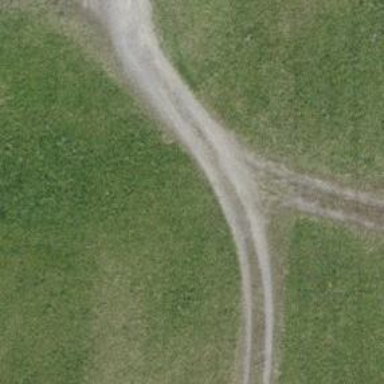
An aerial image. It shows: Track with grade 2 tracktype.